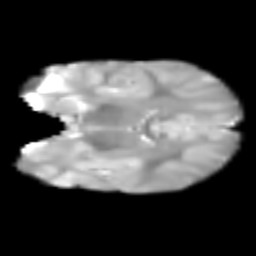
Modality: T2w
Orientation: coronal
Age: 7
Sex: male
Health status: healthy